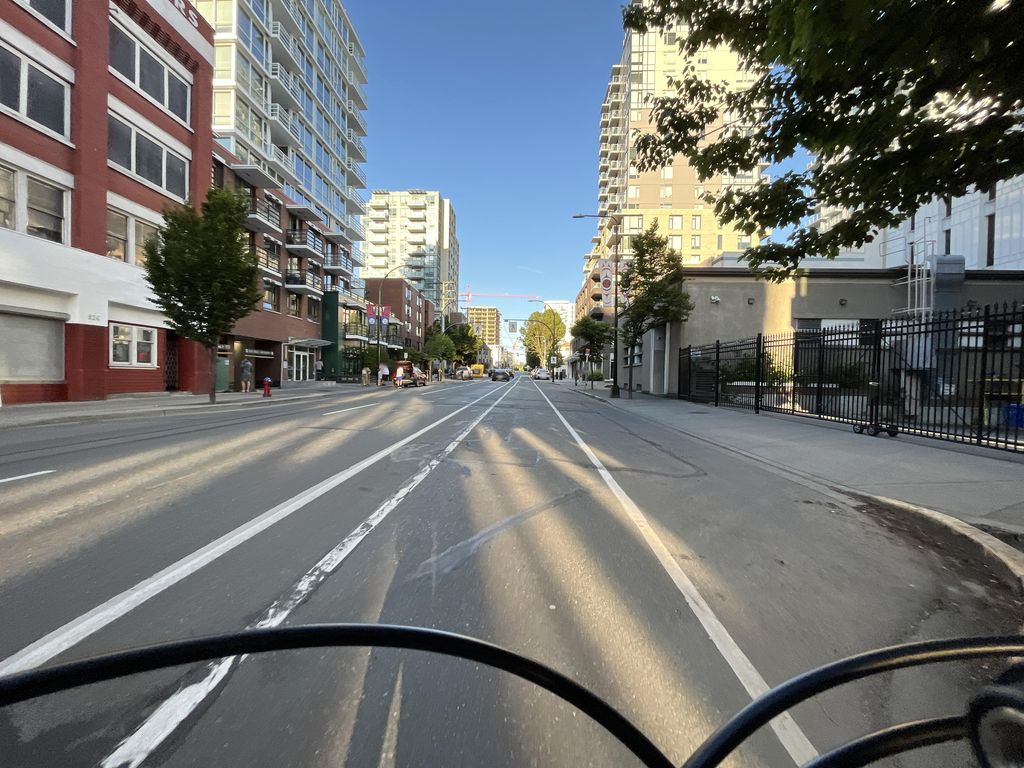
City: victoria